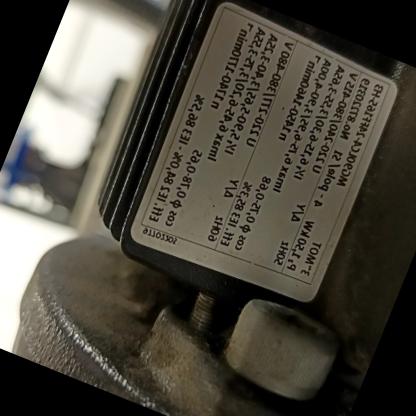
Klasa: tabliczka-znamionowa